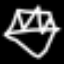
Label: diamond